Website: crate-barrel
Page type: stored-credit-cards
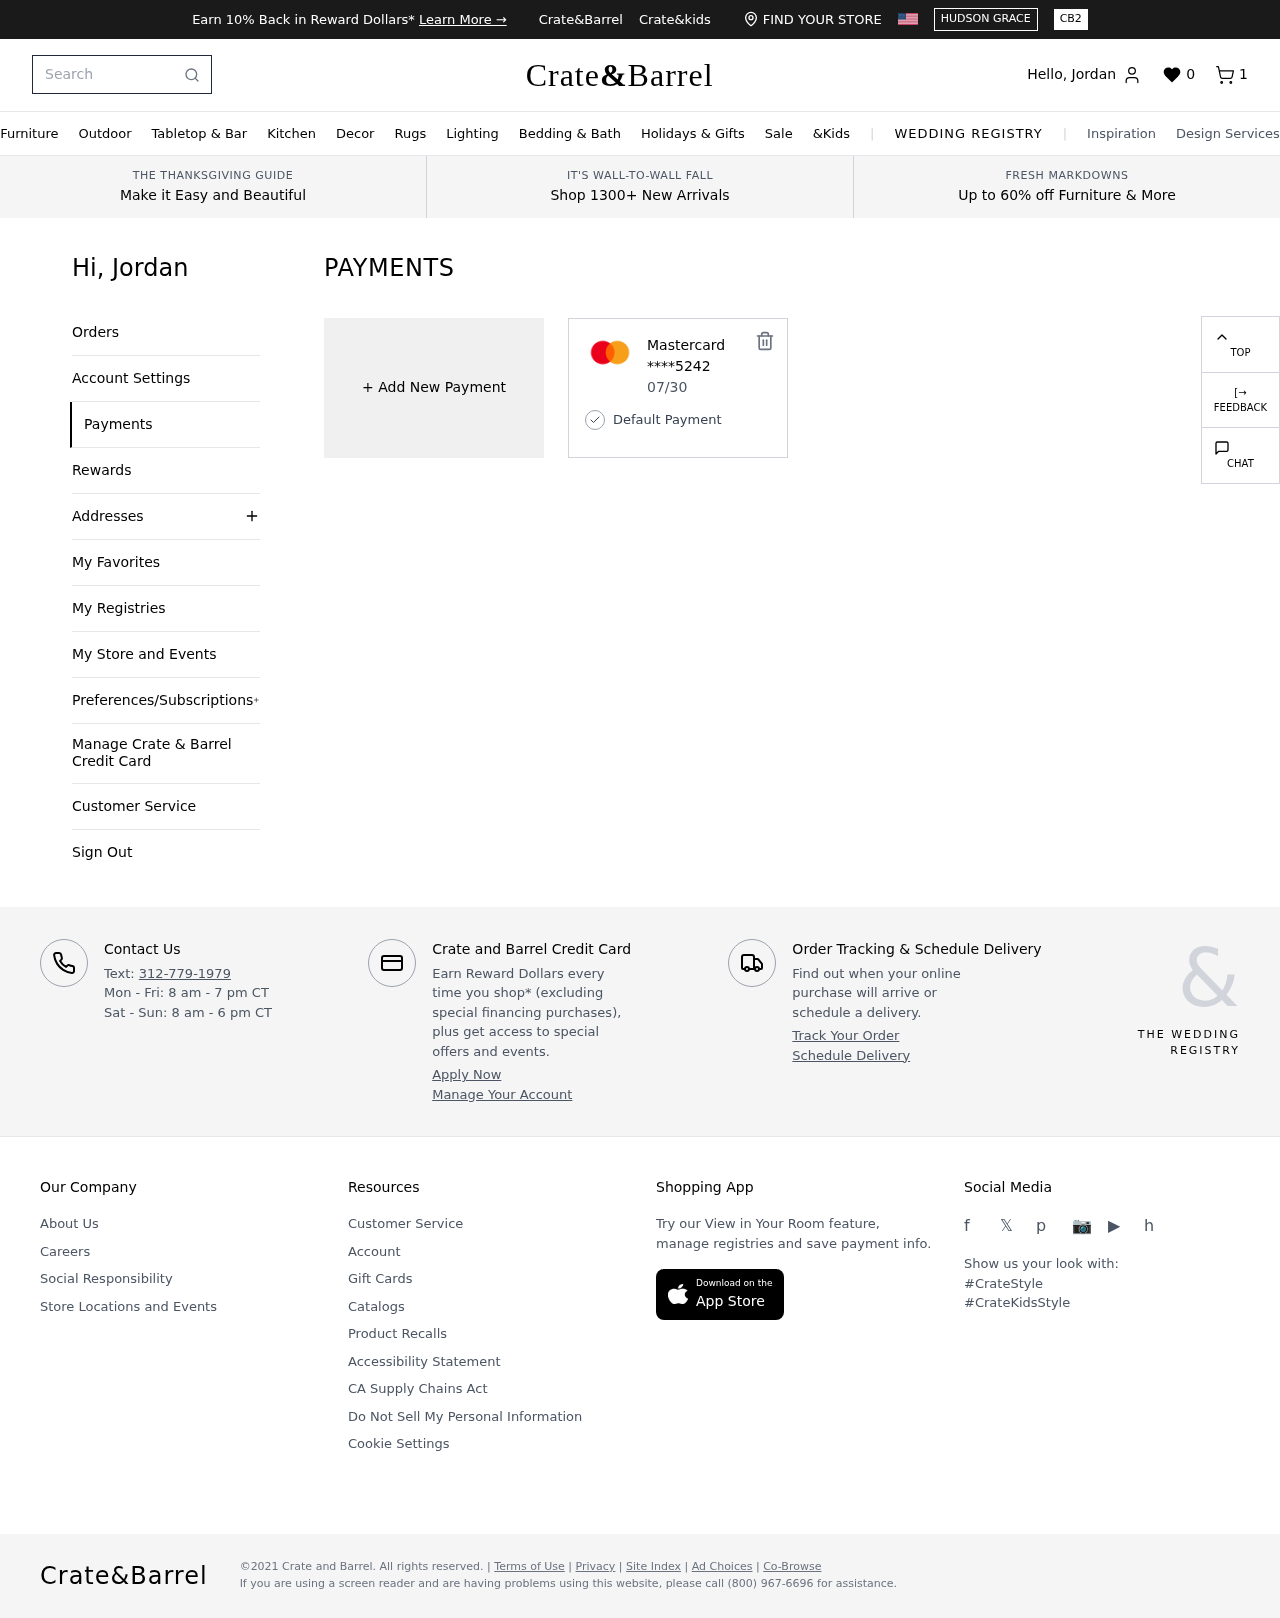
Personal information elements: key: PII_CARD_EXPIRY
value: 07/30
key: PII_CARD_LAST4
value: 5242
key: PII_CARD_TYPE
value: Mastercard
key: PII_FIRSTNAME
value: Jordan
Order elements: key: ORDER_NUM_ITEMS
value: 1
Search elements: key: HEADER_SEARCH
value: Search
Other elements: key: FAVORITES_COUNT
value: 0